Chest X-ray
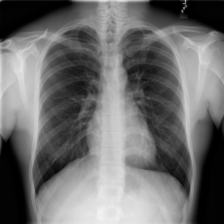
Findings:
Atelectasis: negative
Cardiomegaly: negative
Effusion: negative
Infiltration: negative
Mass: negative
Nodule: negative
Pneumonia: negative
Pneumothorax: negative
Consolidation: negative
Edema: negative
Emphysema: negative
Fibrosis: negative
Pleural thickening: negative
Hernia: negative